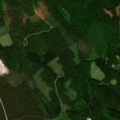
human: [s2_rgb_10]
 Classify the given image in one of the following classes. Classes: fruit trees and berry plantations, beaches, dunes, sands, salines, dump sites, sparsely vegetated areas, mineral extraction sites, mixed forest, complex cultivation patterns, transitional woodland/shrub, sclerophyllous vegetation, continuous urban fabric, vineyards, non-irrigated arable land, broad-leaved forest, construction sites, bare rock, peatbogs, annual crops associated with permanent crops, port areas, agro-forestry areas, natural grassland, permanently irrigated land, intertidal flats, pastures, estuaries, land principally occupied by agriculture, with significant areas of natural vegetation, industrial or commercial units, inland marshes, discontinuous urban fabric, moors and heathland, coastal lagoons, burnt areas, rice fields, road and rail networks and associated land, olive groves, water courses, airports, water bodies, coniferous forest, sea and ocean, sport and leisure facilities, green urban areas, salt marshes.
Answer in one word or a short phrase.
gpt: broad-leaved forest, coniferous forest, mixed forest